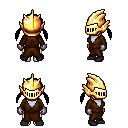
a pixel art fantasy rpg character, female body template, dark elf, purple skin, brown robe, white pants, raven twin-tailed hairstyle, gold helm, metal gloves, black shoes, four views (front, back, left, right), 2x2 character sprite sheet, small pixel art, hard edges, no anti-aliasing